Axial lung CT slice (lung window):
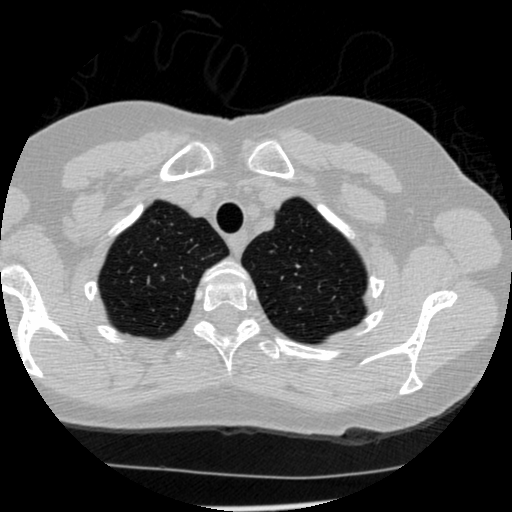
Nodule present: no